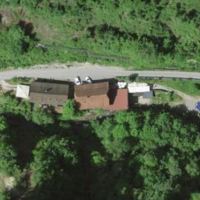
EUNIS habitat code: 44
Species observed at this site:
Aglais io